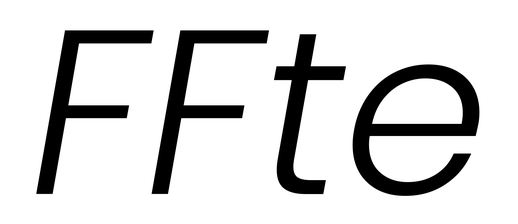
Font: Poppins-LightItalic